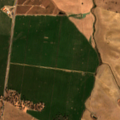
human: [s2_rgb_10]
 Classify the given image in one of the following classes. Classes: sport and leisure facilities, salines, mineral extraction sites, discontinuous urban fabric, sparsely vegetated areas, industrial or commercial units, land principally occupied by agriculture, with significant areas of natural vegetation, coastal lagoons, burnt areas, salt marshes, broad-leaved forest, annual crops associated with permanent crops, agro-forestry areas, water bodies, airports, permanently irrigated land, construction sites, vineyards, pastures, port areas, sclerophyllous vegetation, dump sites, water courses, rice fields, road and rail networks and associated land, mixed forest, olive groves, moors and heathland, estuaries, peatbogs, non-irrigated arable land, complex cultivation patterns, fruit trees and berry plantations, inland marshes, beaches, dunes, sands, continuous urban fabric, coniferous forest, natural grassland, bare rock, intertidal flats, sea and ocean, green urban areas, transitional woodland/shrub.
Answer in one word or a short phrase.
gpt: non-irrigated arable land, fruit trees and berry plantations, agro-forestry areas